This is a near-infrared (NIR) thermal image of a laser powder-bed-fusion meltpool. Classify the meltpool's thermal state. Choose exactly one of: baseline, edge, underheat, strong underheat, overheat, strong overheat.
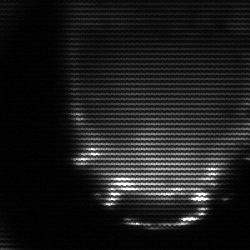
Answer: edge